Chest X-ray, PA view. Patient: 40 years old, sex M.
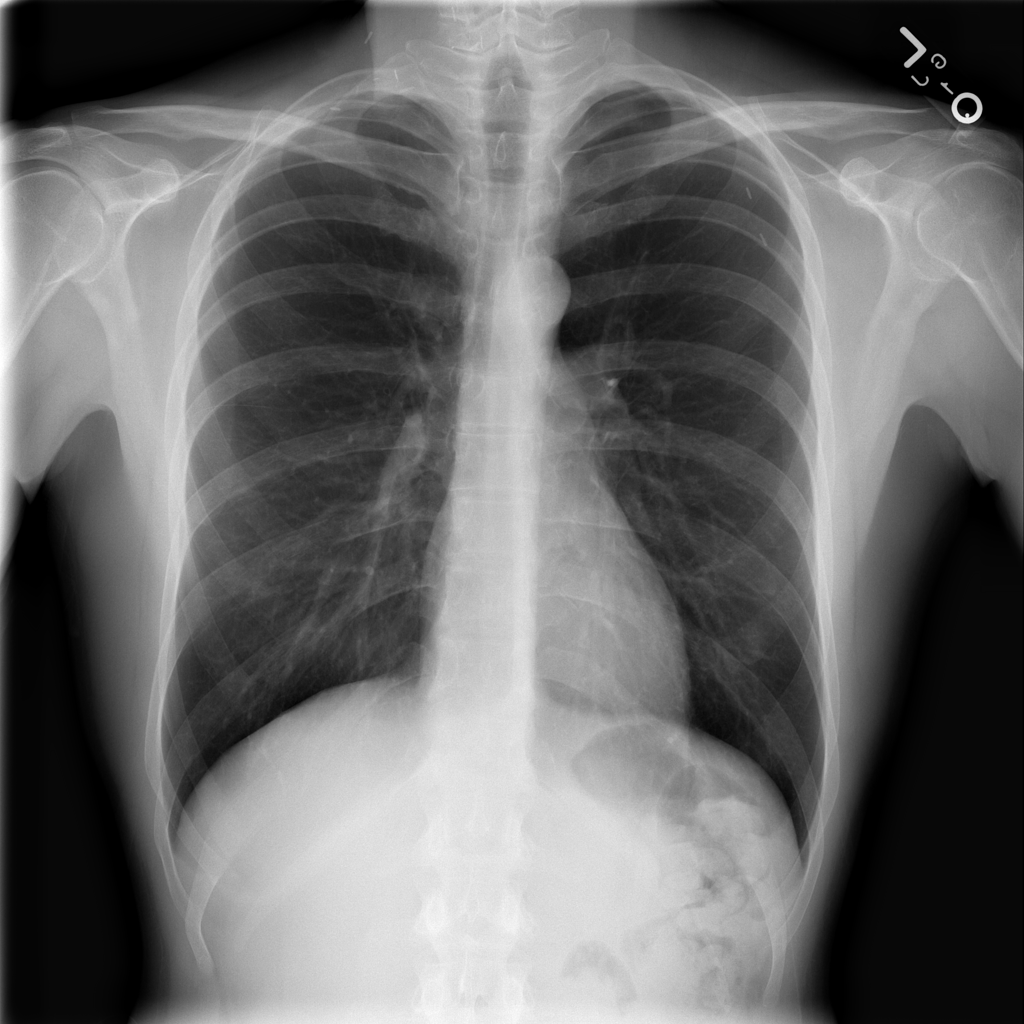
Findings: No Finding